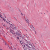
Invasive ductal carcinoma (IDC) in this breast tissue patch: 0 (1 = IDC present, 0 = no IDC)